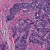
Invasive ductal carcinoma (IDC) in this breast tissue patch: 0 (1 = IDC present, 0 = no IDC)